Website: macys
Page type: account-dashboard
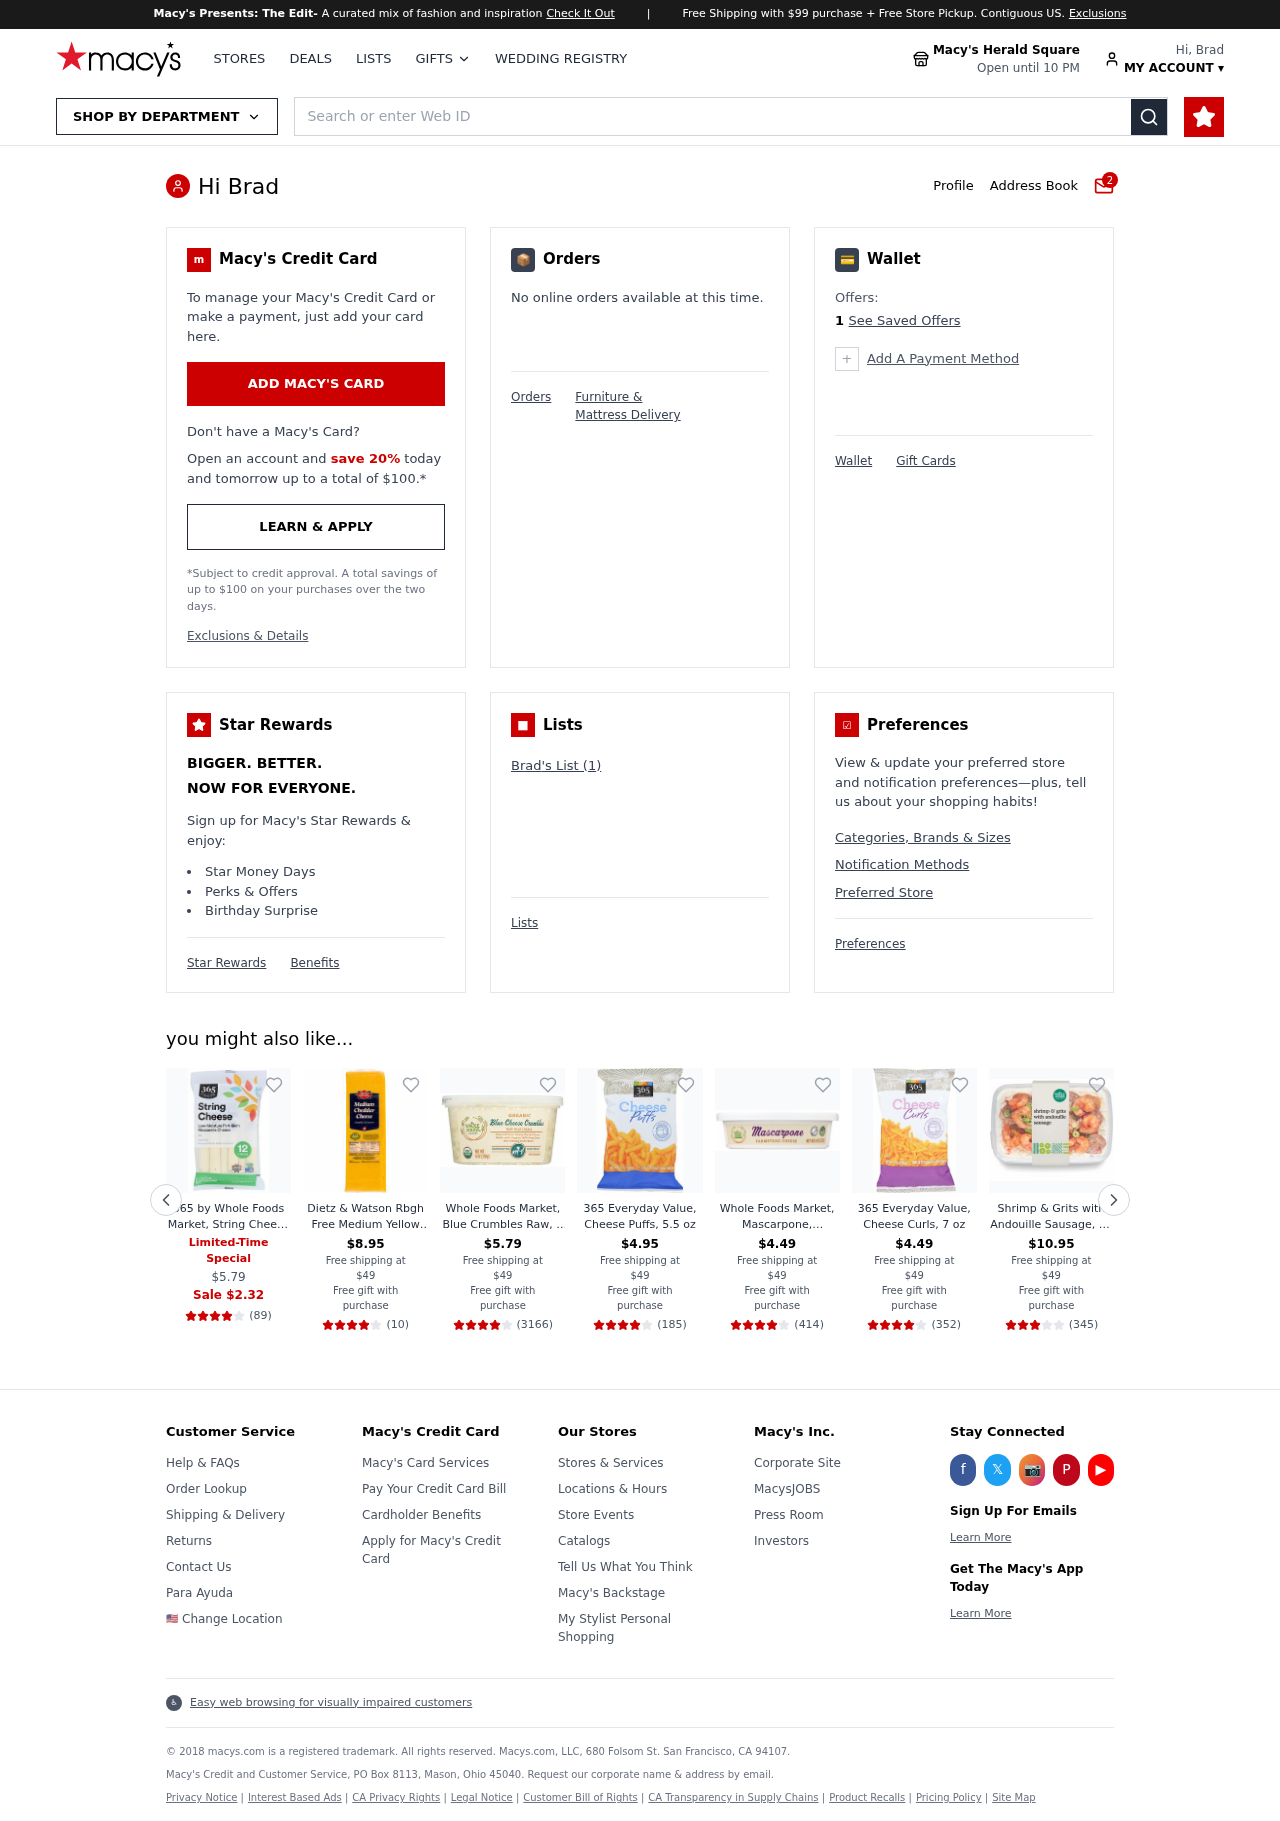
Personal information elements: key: PII_FIRSTNAME
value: Brad
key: PII_LOCATION1_NAME
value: Macy's Herald Square
Product elements: key: PRODUCT1_NAME
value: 365 by Whole Foods Market, String Cheese (12 - 1 Ounce Sticks), 12 Ounce (Packaging May Vary)
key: PRODUCT1_NUM_RATINGS
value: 89
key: PRODUCT1_PRICE
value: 5.79
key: PRODUCT1_RATING
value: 4
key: PRODUCT2_NAME
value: Dietz & Watson Rbgh Free Medium Yellow Cheddar Cheese
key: PRODUCT2_NUM_RATINGS
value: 10
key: PRODUCT2_PRICE
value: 8.95
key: PRODUCT2_RATING
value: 4.2
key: PRODUCT3_NAME
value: Whole Foods Market, Blue Crumbles Raw, 6 Ounce
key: PRODUCT3_NUM_RATINGS
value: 3166
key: PRODUCT3_PRICE
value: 5.79
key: PRODUCT3_RATING
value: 3.7
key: PRODUCT4_NAME
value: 365 Everyday Value, Cheese Puffs, 5.5 oz
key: PRODUCT4_NUM_RATINGS
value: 185
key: PRODUCT4_PRICE
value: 4.95
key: PRODUCT4_RATING
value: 3.8
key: PRODUCT5_NAME
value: Whole Foods Market, Mascarpone, Farmstead Cheese, 8 oz
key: PRODUCT5_NUM_RATINGS
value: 414
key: PRODUCT5_PRICE
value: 4.49
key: PRODUCT5_RATING
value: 4.1
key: PRODUCT6_NAME
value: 365 Everyday Value, Cheese Curls, 7 oz
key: PRODUCT6_NUM_RATINGS
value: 352
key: PRODUCT6_PRICE
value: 4.49
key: PRODUCT6_RATING
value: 3.8
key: PRODUCT7_NAME
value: Shrimp & Grits with Andouille Sausage, 14 oz
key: PRODUCT7_NUM_RATINGS
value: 345
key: PRODUCT7_PRICE
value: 10.95
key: PRODUCT7_RATING
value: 3.3
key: PRODUCT1_SALE_PRICE
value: Sale $2.32
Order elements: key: ORDER_FREE_SHIPPING_MIN
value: $99
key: ORDER_STORE_HOURS
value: Open until 10 PM
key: ORDER_NUM_MESSAGES
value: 2
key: ORDER_DISCOUNT_PERCENT
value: save 20%
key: ORDER_MAX_SAVINGS
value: $100
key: ORDER_MAX_SAVINGS2
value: $100
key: ORDER_NUM_OFFERS
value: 1
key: ORDER_NUM_LIST_ITEMS
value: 1
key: ORDER_FREE_SHIPPING_THRESHOLD
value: $49
Search elements: key: HEADER_SEARCH
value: Search or enter Web ID